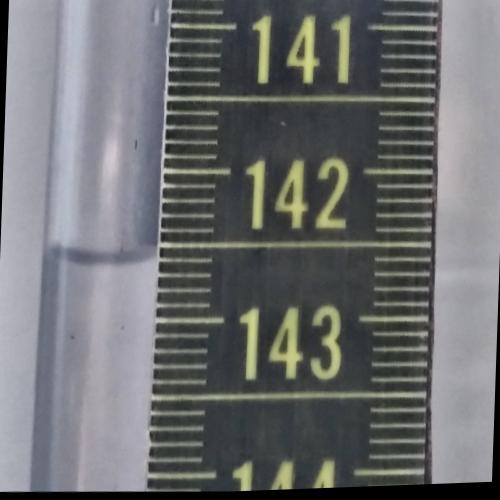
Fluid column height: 142.6 cm